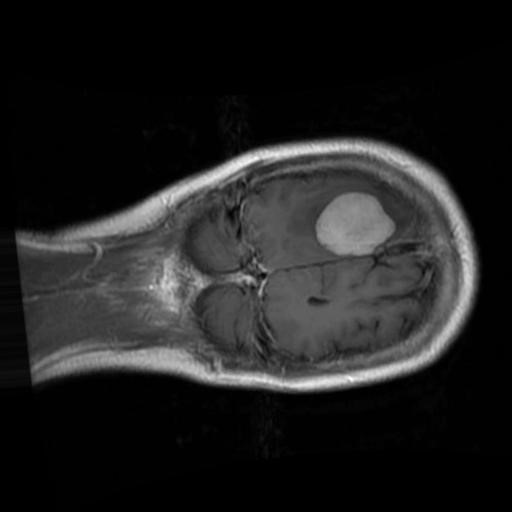
Label: brain_menin